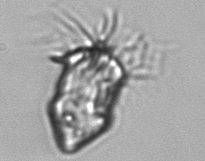
Label: Strombidium_inclinatum